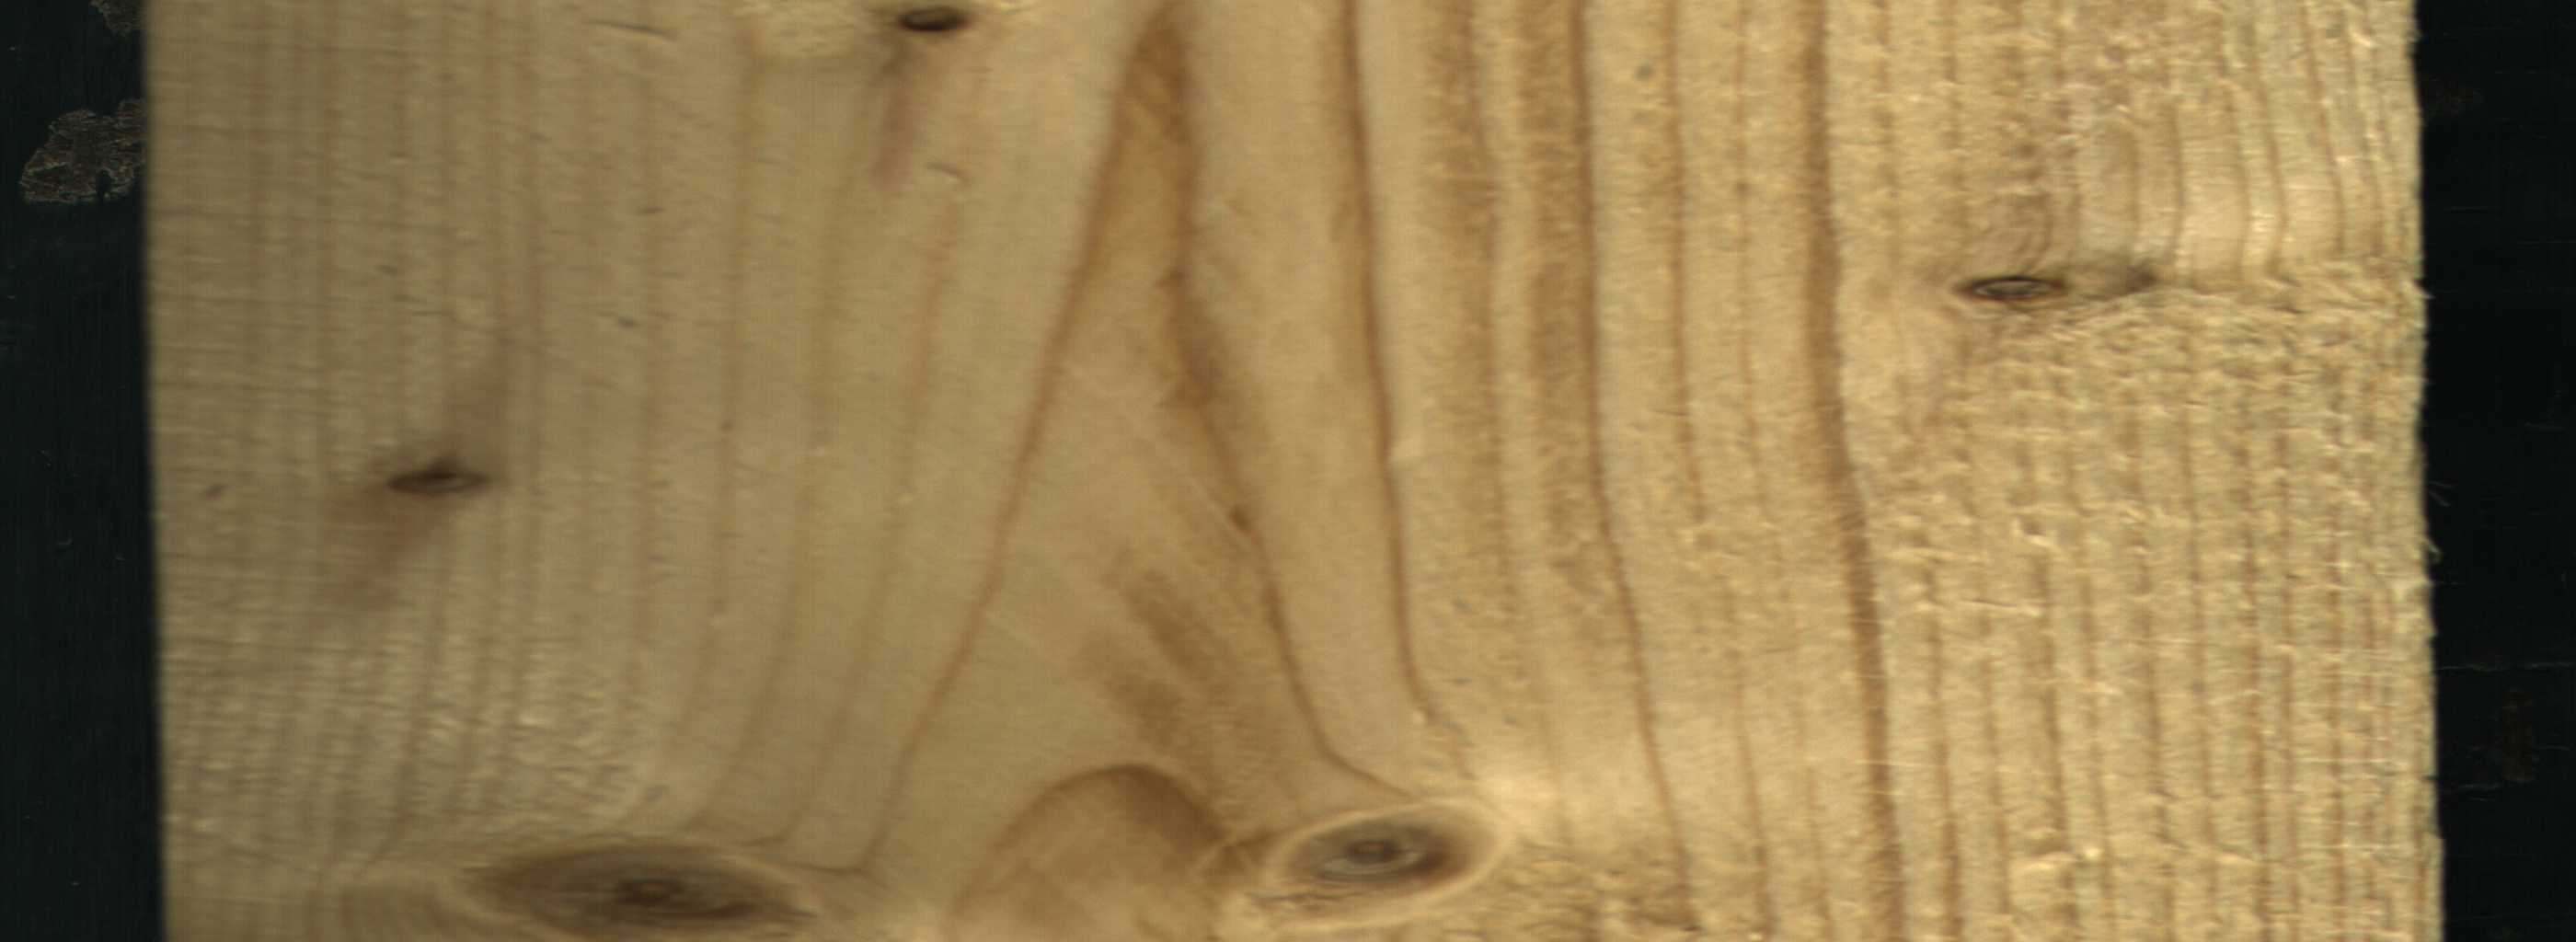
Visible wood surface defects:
Dead_Knot
Live_Knot
Live_Knot
Live_Knot
Live_Knot